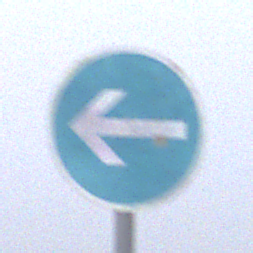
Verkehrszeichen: VorgeschriebeneFahrtrichtungHierLinks
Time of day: MorningAfternoon
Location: Outdoor (RoadRail)
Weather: Overcast
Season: NotSpecified
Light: Natural